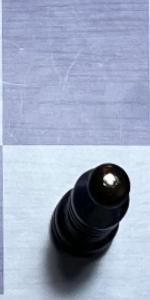
Label: Bishop_Black